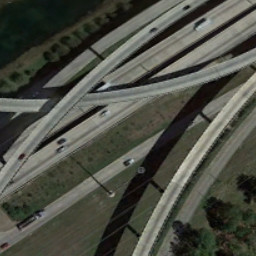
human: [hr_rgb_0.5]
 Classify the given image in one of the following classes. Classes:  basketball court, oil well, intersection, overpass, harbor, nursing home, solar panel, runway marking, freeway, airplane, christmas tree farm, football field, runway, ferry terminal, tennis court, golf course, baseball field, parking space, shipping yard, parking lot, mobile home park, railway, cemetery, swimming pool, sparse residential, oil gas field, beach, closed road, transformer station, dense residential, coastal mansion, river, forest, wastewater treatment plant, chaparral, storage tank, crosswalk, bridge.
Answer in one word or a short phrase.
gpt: overpass